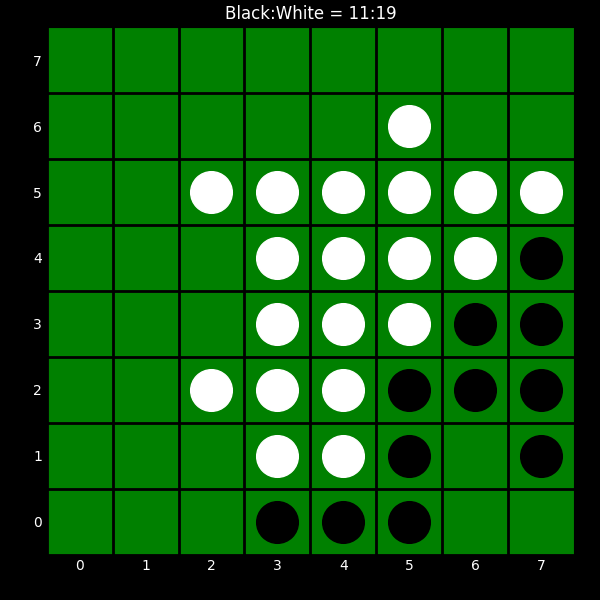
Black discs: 11
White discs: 19